Question: Currently I'm developing a game.
This is the details of my game:
User should choose the correct image object.
I want the images to accelerate from left to right. and when they reach the end, they should re-appear on the activity again.
This is the screenshot of what I'm working on:

I have 5 imageviews and they should accelerate. Do you have sample code for this type of animation? Any help is truly appreciated. Thanks in advance!
Tried doing this:
'''
<?xml version="1.0" encoding="utf-8"?>
<set xmlns:android="http://schemas.android.com/apk/res/android"
android:interpolator="@android:anim/accelerate_interpolator">
<translate
android:fromXDelta="-100%p"
android:toXDelta="0%"
android:duration="2000"/>
</set>
'''
But it just slides from left, and no continuation of animation..
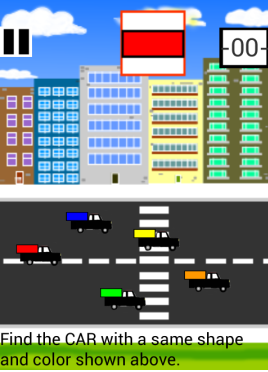
Answer: You can try to use <URL> :
In your java file :
'''
imageView.setBackgroundResource(your Resource);
AnimationDrawable animte = (AnimationDrawable) imageView.getBackground();
animte.start();
'''
Probably, this will help you .